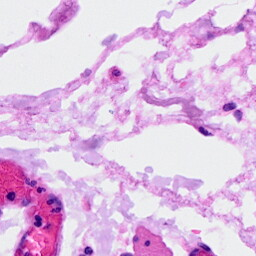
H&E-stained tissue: Ovarian